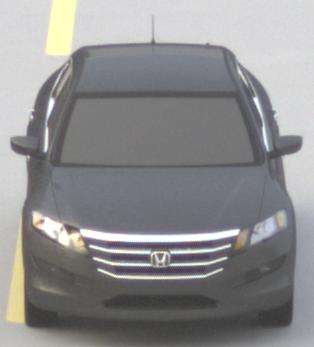
Make: Honda
Model: Crosstour
Detailed model: -
Model produced from: 2009
Model produced until: 2012
Doors: 4
Color: gray
Road condition: dry road
Daytime: morning or afternoon
Contrast: low contrast